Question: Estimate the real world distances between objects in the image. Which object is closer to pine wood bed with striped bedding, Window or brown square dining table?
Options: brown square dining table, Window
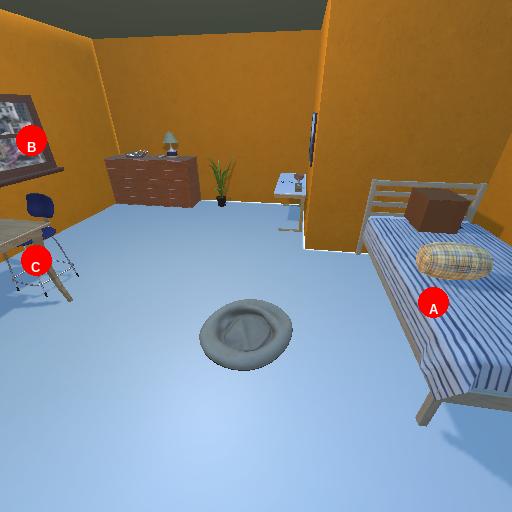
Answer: brown square dining table